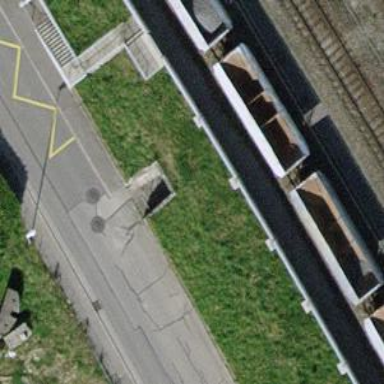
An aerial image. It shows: Cycle barrier.